Question: As can be seen here:
<URL>
And in the image:

When using a vertical scrollbar only, the scrollbar is too far right of the table. This is more obviously displeasing when using dark colored themes.
How do you bring the scrollbar to be flush with the table?
I'm using Primefaces 3.0.1, and the showcase uses the latest snapshot.
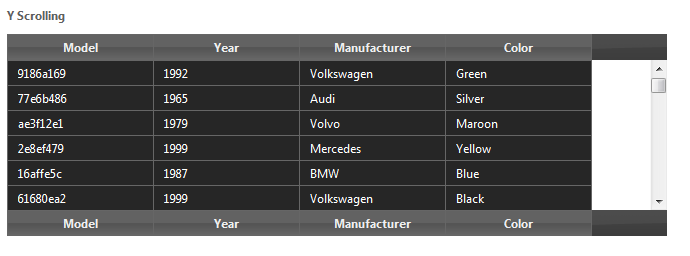
Answer: This is not a bug, just increase your column widths or set a fixed scrollWidth, showcase is 100% for demonstration. If you create an issue ticket, it is likely to be marked as wontfix because there is nothing to fix.